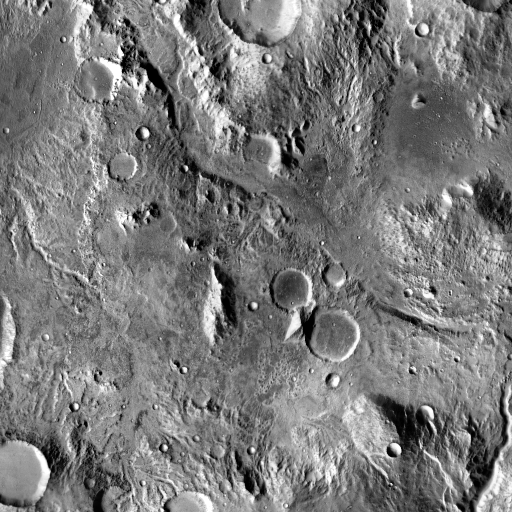
Crater classes present: Background, Other, Buried